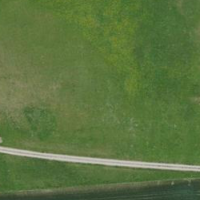
EUNIS habitat code: 52
Species observed at this site:
Tettigonia viridissima